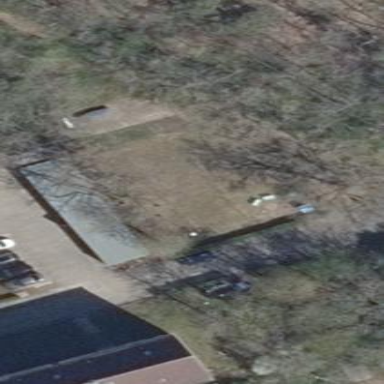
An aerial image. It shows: Group of garages.